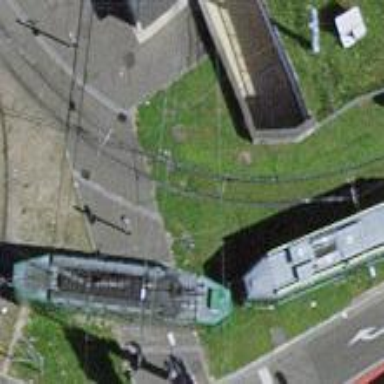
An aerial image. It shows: Tram railway with one track and electrified contact line.